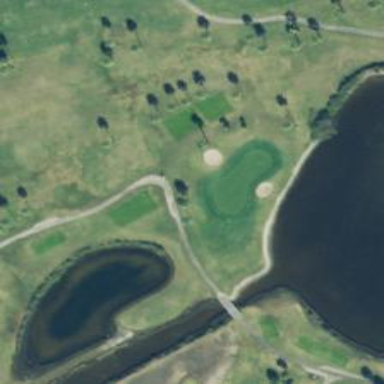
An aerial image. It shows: Path used for both walking and golf.